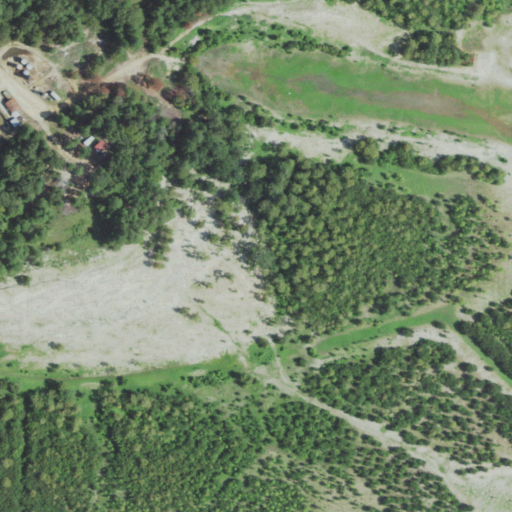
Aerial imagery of cape in Louisiana named Big Point containing herbaceous wetlands, woody wetlands, open water, cultivated crops, low intensity development, open development, medium intensity development, barren land, and evergreen forest